Question: I have multiple paragraphs in one 'TextView' and I am trying to achieve a kind of "Tabular" effect. The first line has a zero indentation and a tab indent (I use a 'TabStopSpan' for this) and the rest use a 'LeadingMarginSpan.Standard(0, INDENTATION)' for the effect.
It looks like this:

As you can see, the indentations are applied to both paragraphs, but the lines break properly, only in the first one, and they go off-screen in the second one. Here is the code I used to implement this:
'''
public class MyActivity extends Activity implements {
DemoTextView demoTextView;
int columnIndentation = 150;
@Override
protected void onCreate(Bundle savedInstanceState) {
super.onCreate(savedInstanceState);
setContentView(R.layout.activity_my);
demoTextView = (DemoTextView) findViewById(R.id.demo_textview);
SpannableStringBuilder demoSpannableString = getDemoSpannable();
demoSpannableString.append("
");
demoSpannableString.append(getDemoSpannable());
demoTextView.setText(demoSpannableString, TextView.BufferType.SPANNABLE);
}
private SpannableStringBuilder getDemoSpannable () {
SpannableStringBuilder demoSpannableString = new SpannableStringBuilder(getDemoText());
demoSpannableString.setSpan(new TabStopSpan() {
@Override
public int getTabStop() {
return columnIndentation;
}
}, 0, demoSpannableString.length(), Spanned.SPAN_EXCLUSIVE_EXCLUSIVE);
demoSpannableString.setSpan(new LeadingMarginSpan.Standard(0, columnIndentation), 0, demoSpannableString.length(), Spanned.SPAN_EXCLUSIVE_EXCLUSIVE);
demoSpannableString.setSpan(new MyTypefaceSpan(this, TIMES_NEW_ROMAN), 0, demoSpannableString.length(), Spanned.SPAN_EXCLUSIVE_EXCLUSIVE);
return demoSpannableString;
}
public String getDemoText () {
return "Lorem ipsum dolor sit amet, consectetur adipiscing elit. Donec lobortis condimentum tincidunt. Suspendisse leo risus, auctor sit amet erat et, ultricies fringilla augue. Integer feugiat elementum turpis, non finibus mi sodales vitae. Proin scelerisque hendrerit orci, in viverra nulla. Curabitur tempor orci non metus semper, ut vehicula massa euismod. Phasellus ultrices ipsum sit amet lobortis imperdiet. Aenean libero nulla, vestibulum id efficitur volutpat, feugiat sagittis nunc.";
}
}
'''
Any idea how I can avoid the text going off-screen in subsequent paragraphs?
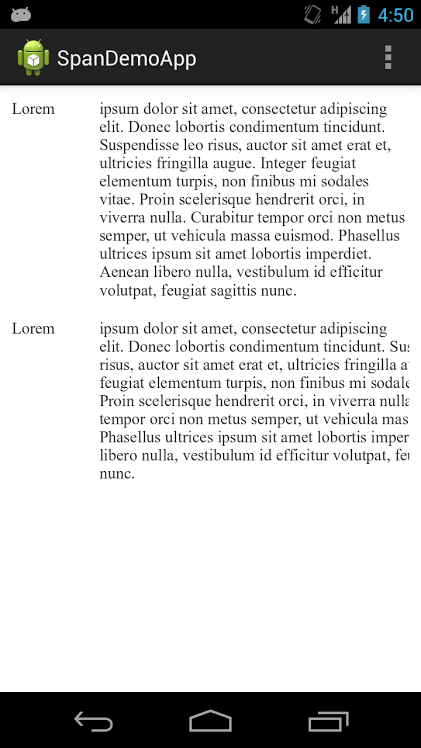
Answer: It seems that this is a bug affecting all Android versions above 3.0, any where 'first' and 'rest' aren't the same will suffer from this issue. If you used
'''
LeadingMarginSpan.Standard(columnIndentation)
'''
instead of
'''
LeadingMarginSpan.Standard(0, columnIndentation)
'''
second paragraph will not be trimmed but will not work.
Check related issue, <URL>